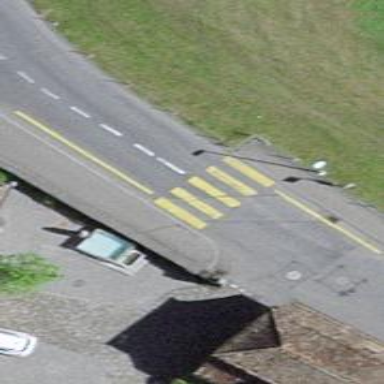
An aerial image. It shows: Zebra crossing on the road.